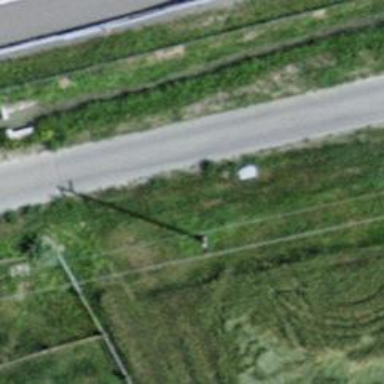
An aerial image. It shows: Minor power line.